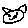
Label: cat